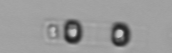
Label: Skeletonema